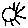
Label: sun